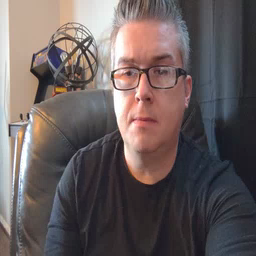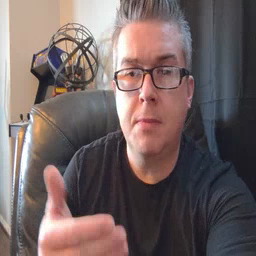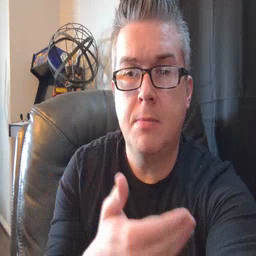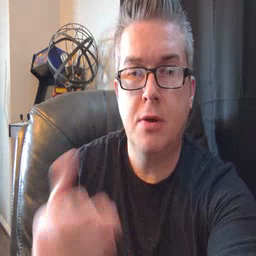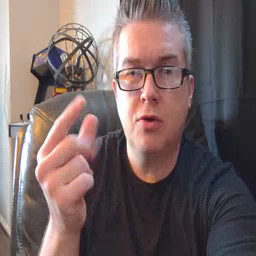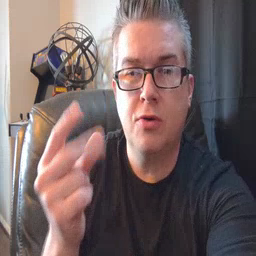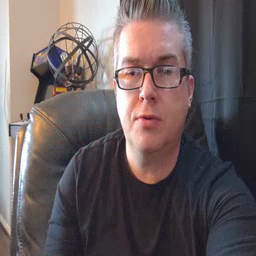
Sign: puppy